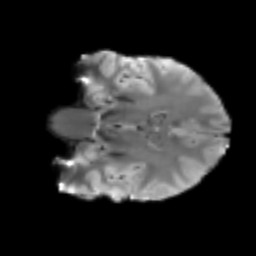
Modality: T2w
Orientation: coronal
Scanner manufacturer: siemens
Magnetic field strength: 3 T
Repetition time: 3.6 s
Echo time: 0.092 s